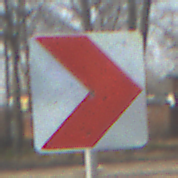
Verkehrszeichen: RichtungstafelnInKurvenKleinLinks
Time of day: MorningAfternoon
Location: Outdoor (Suburban)
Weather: PartlyCloudy
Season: NotSpecified
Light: Natural